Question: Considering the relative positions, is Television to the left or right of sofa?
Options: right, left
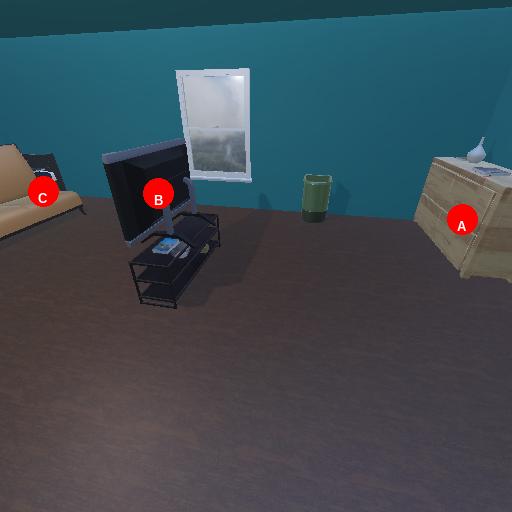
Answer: right